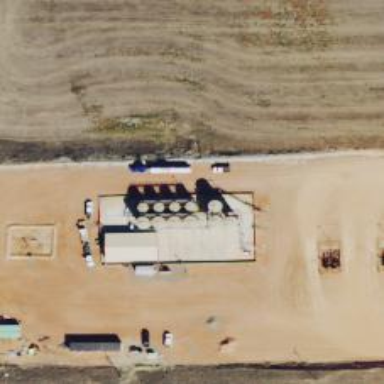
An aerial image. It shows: Storage tank with man-made structure.